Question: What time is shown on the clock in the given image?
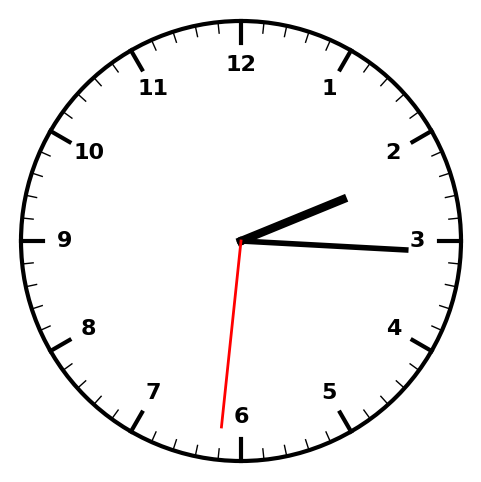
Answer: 02:15:31